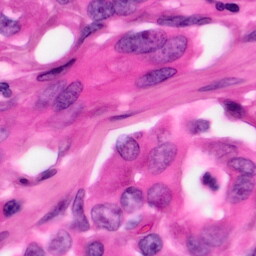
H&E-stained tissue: Pancreatic